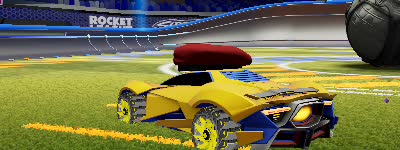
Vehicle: werewolf